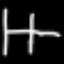
Label: chair